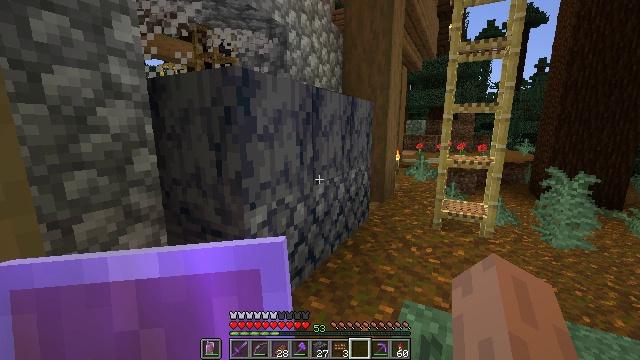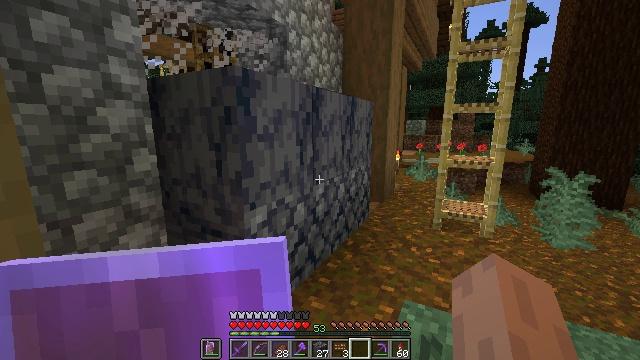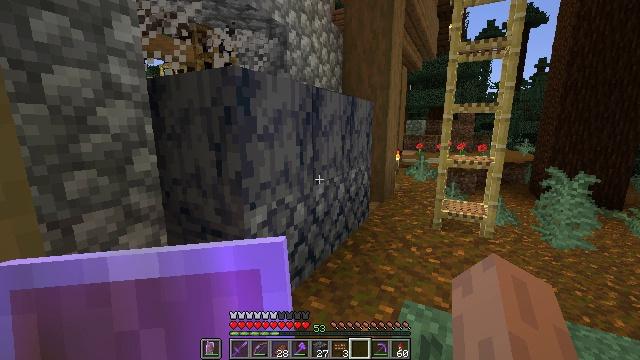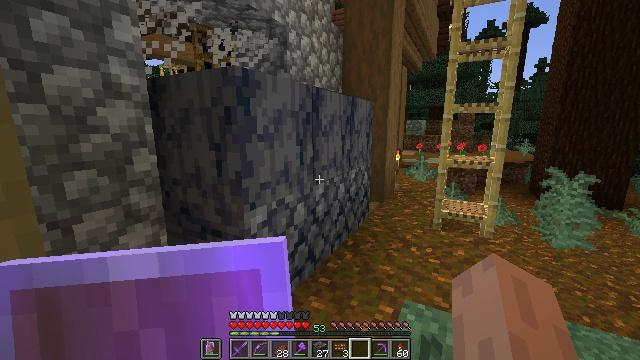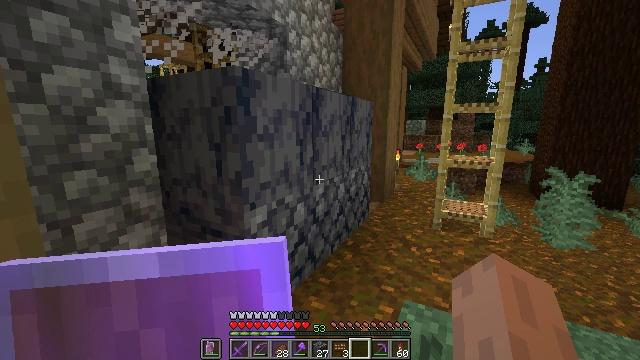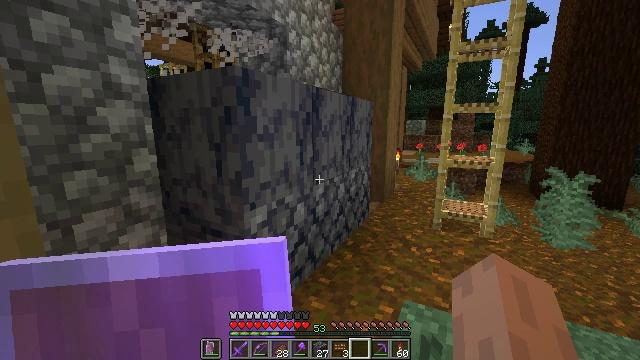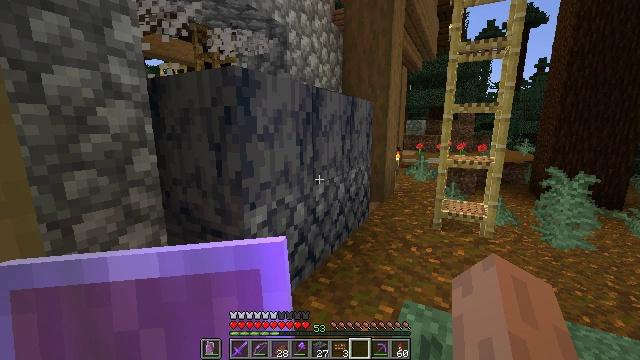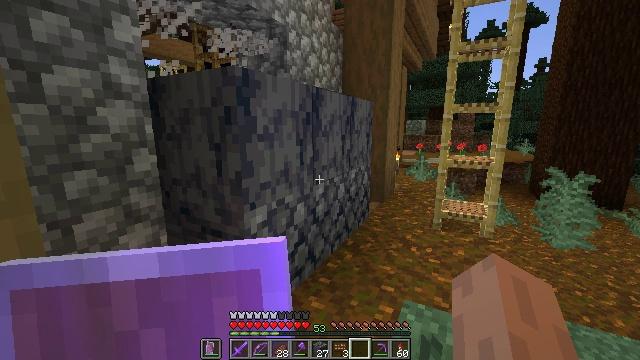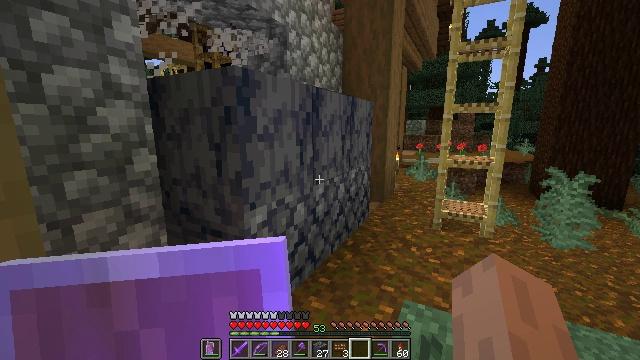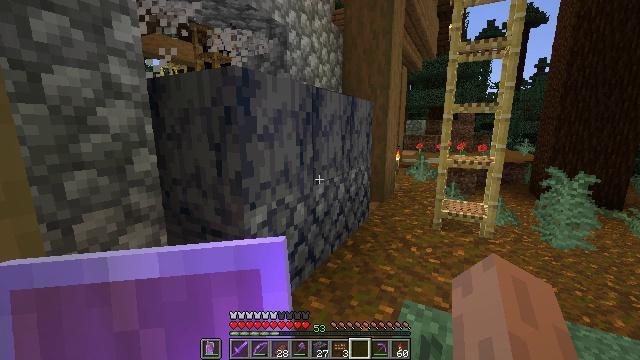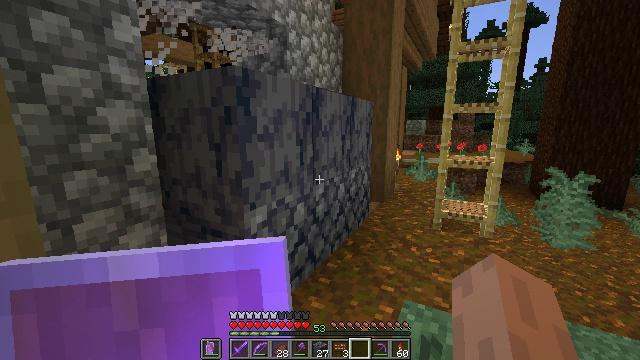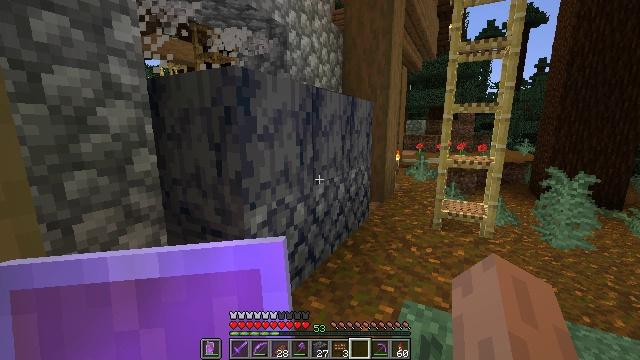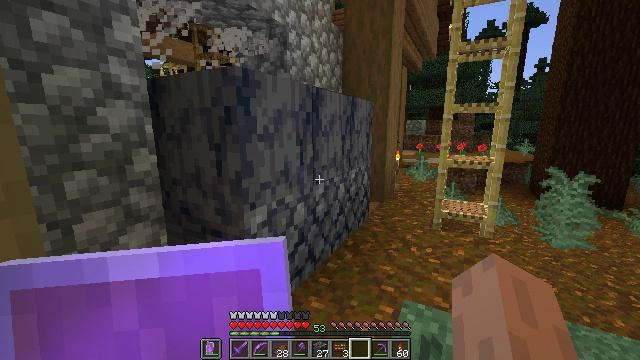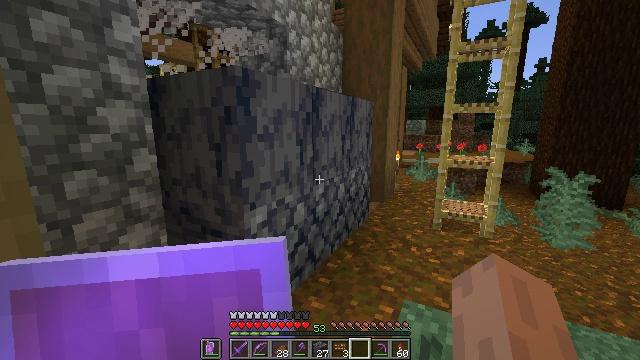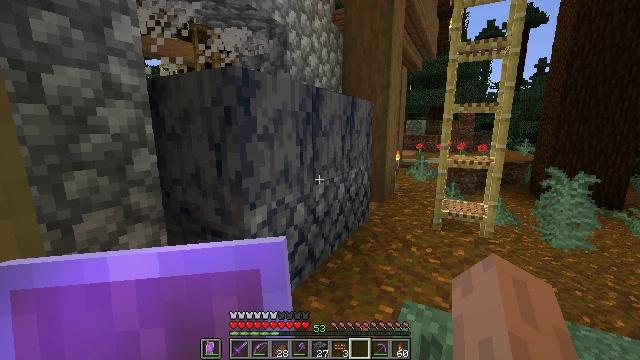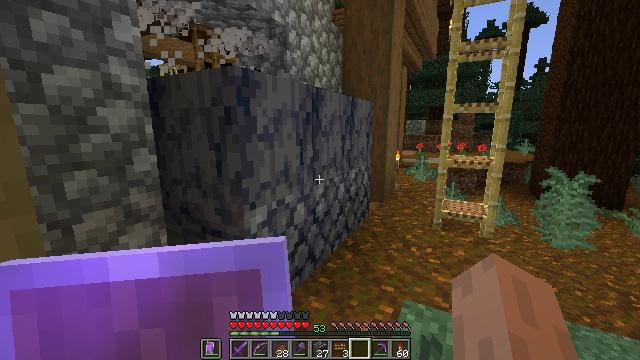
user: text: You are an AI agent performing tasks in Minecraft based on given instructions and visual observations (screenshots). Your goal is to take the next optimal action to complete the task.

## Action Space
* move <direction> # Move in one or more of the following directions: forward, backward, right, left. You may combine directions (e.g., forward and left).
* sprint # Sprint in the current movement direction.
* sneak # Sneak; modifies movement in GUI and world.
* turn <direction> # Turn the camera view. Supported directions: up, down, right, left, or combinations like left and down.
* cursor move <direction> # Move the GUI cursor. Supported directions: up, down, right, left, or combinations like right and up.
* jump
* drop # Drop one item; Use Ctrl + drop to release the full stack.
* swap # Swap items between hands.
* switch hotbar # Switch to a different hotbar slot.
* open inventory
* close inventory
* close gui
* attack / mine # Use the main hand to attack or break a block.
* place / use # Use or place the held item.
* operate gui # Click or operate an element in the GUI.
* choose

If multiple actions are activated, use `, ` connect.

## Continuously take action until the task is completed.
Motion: motion action
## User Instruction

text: Mine the campfire to collect it.
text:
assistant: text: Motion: no_op
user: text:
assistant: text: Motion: no_op
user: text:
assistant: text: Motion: no_op
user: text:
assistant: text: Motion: no_op
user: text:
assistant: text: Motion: no_op
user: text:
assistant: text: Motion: no_op
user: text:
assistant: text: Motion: no_op
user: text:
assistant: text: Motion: no_op
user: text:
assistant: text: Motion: no_op
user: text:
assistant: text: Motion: no_op
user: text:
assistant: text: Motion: no_op
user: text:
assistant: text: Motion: no_op
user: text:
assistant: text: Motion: no_op
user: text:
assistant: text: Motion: no_op
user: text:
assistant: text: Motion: no_op
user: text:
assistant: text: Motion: move forward
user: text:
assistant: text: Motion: move forward
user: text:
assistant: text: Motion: move forward
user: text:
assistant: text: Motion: move forward
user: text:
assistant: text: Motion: move forward and move right
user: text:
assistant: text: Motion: move forward and move right
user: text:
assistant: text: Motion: move forward and move right
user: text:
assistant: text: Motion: move forward and move right
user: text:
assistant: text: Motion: move forward and move right
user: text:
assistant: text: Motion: move forward and move right
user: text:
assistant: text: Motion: move forward and move right
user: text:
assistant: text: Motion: move forward and move right
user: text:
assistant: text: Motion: move forward and move right
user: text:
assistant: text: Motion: move forward and move right
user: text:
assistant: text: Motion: move forward